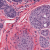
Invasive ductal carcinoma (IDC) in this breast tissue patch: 0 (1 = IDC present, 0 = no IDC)